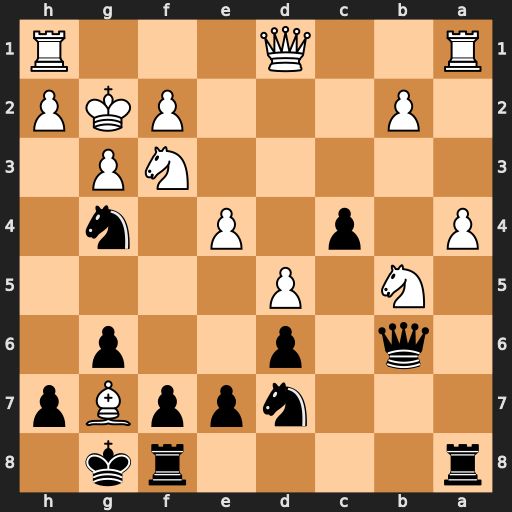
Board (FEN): r4rk1/3nppBp/1q1p2p1/1N1P4/P1p1P1n1/5NP1/1P3PKP/R2Q3R
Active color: b
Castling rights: -
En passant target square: -
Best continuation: Qxf2+ Kh3 Ne3